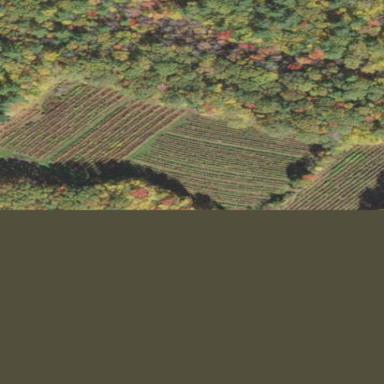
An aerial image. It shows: Orchard filled with blueberry plants.